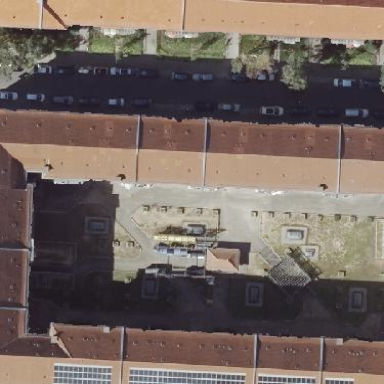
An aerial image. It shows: Hipped roof on apartment building.